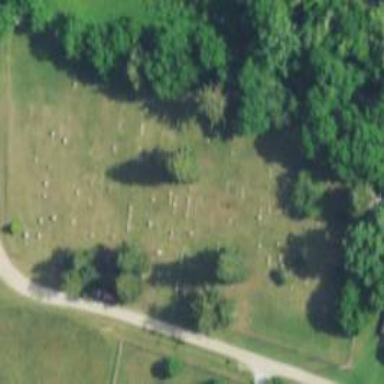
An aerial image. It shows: Cemetery.